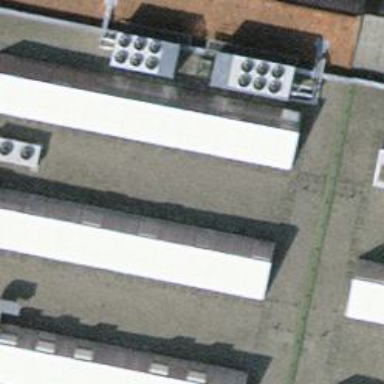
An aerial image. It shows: Industrial building.